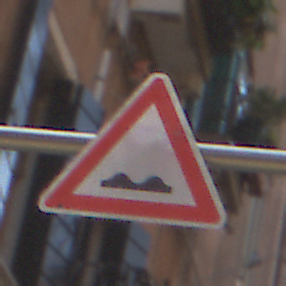
Verkehrszeichen: UnebeneFahrbahn
Umgebung: Outdoor, Urban
Tageszeit: Midday
Wetter: Clear
Licht: Natural
Jahreszeit: NotSpecified
Kontrast: HighContrast